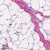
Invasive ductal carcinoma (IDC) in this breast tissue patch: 0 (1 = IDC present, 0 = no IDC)